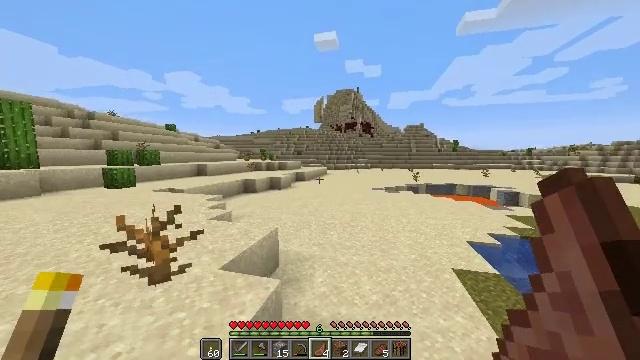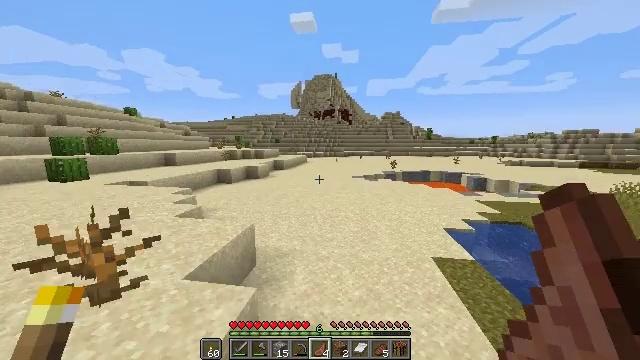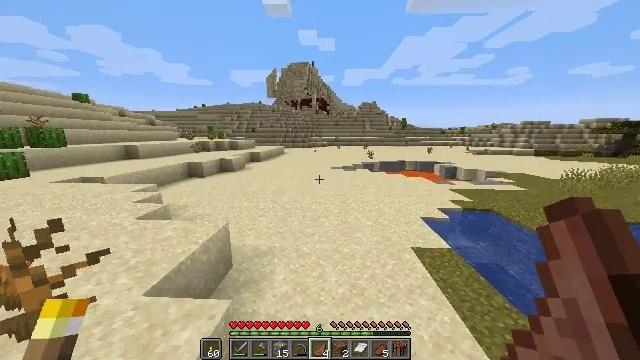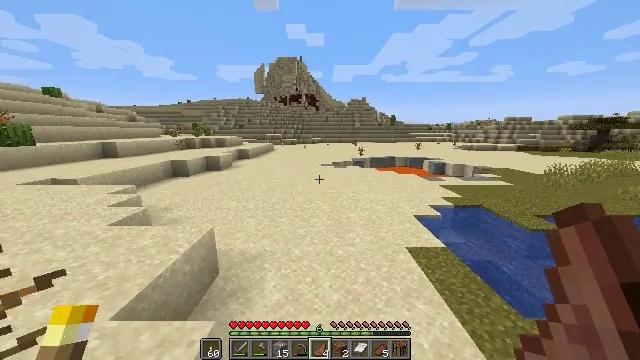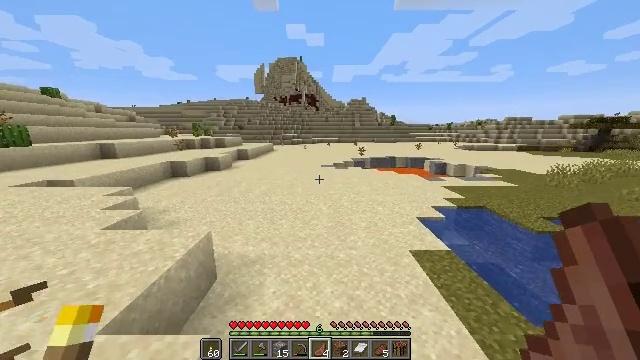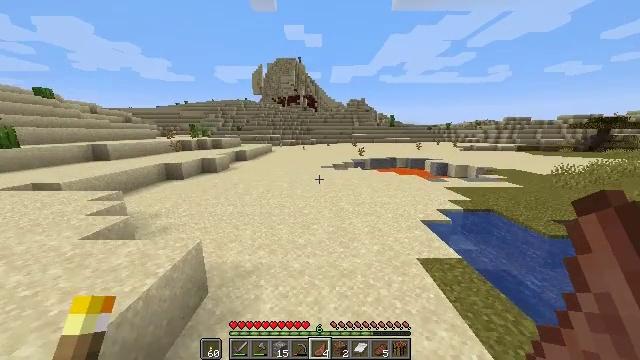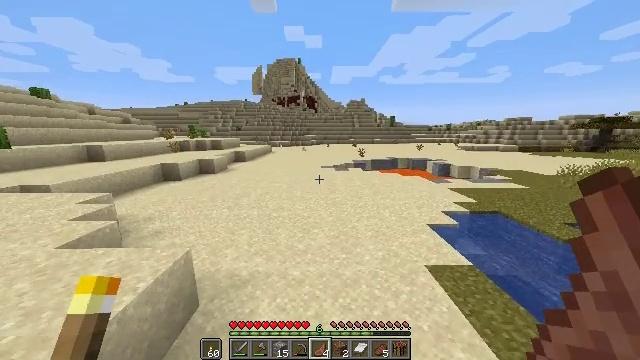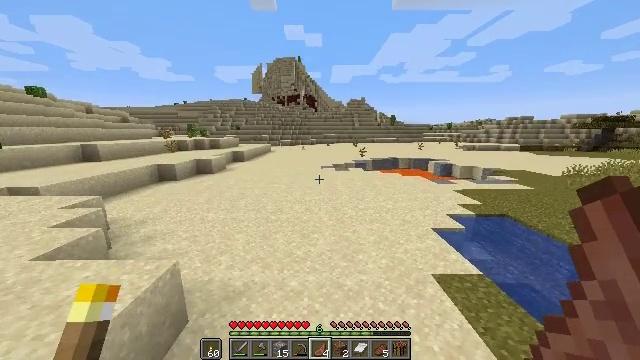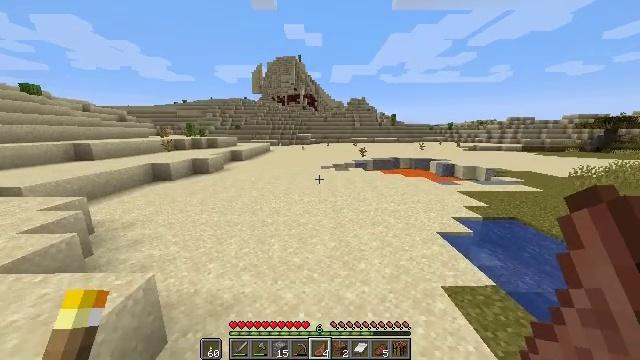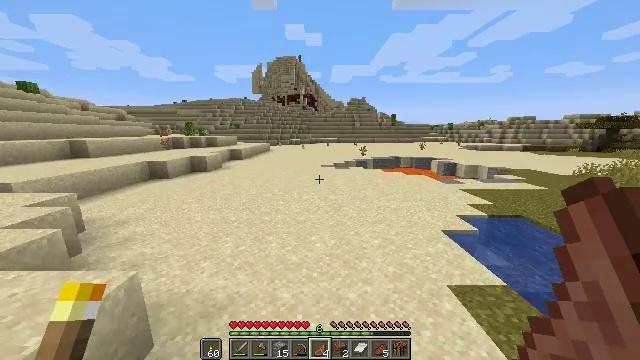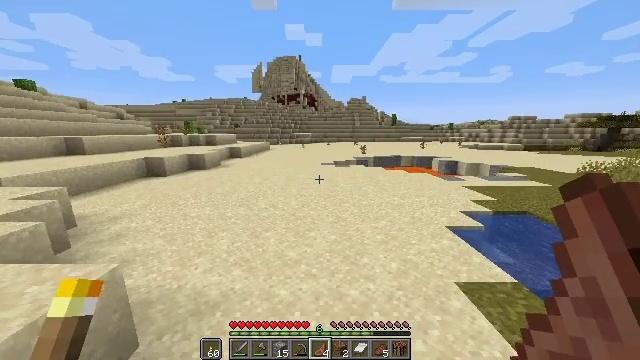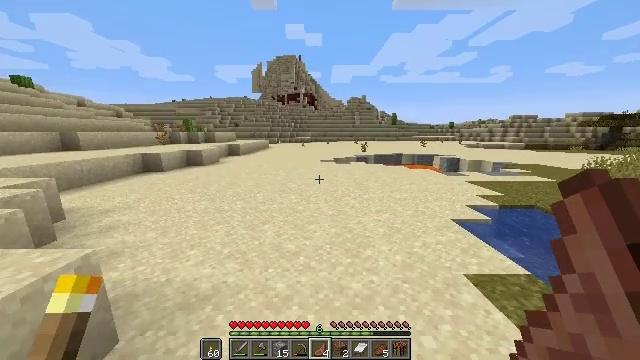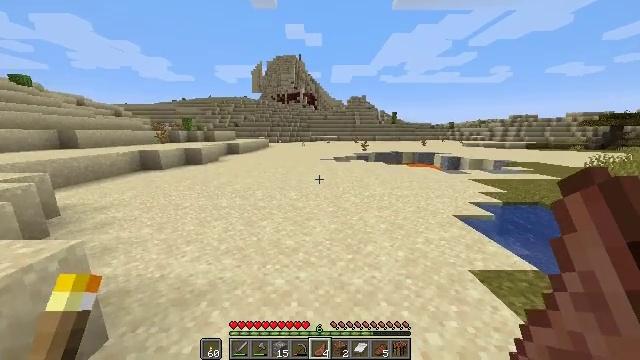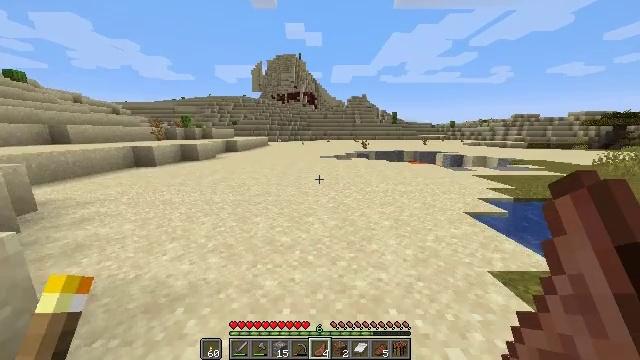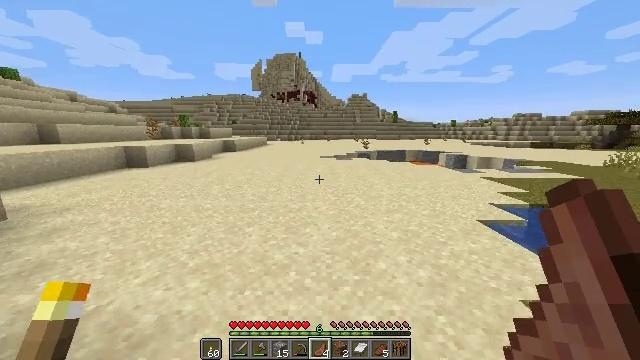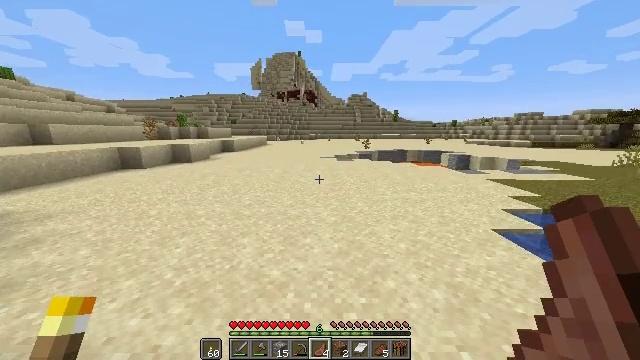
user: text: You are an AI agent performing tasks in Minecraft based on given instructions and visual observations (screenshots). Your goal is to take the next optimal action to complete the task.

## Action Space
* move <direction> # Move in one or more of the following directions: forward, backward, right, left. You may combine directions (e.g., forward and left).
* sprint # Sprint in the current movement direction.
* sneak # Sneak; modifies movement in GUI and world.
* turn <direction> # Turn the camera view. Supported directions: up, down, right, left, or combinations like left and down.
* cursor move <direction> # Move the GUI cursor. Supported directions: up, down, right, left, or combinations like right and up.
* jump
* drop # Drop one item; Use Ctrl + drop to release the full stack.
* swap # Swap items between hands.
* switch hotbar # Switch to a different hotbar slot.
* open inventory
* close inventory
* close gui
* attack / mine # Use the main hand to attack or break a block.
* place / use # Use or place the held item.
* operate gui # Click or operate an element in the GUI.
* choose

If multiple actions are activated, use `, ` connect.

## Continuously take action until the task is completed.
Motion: motion action
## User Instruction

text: Kill the rabbit.
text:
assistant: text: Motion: move forward, sprint, turn right and down
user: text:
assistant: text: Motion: move forward, sprint, turn right and down
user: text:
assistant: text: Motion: move forward, sprint, turn right
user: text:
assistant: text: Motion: move forward, sprint
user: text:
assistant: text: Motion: move forward, sprint
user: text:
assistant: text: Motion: move forward, sprint
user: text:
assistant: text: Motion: move forward, sprint
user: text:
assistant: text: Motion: move forward, sprint
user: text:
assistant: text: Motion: move forward, sprint
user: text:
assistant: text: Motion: move forward, sprint
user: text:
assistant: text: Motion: move forward, sprint
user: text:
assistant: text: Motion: move forward, sprint
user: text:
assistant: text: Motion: move forward, sprint
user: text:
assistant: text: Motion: move forward, sprint
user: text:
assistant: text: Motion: move forward, sprint
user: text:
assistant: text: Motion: move forward, sprint
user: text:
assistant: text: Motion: move forward, sprint
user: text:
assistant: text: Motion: move forward, sprint
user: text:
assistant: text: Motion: move forward, sprint
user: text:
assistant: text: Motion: move forward, sprint
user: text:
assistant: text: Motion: move forward, sprint, turn right
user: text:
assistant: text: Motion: move forward, sprint, turn right
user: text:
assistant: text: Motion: move forward, sprint
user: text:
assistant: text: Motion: move forward, sprint
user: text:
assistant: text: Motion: move forward, sprint, turn right and down
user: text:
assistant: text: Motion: move forward, sprint, turn right
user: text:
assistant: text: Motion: move forward, sprint, turn right and down
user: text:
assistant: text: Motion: move forward, sprint, turn right and down
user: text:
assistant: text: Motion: move forward, sprint, turn right and down
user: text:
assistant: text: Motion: move forward, sprint, turn right